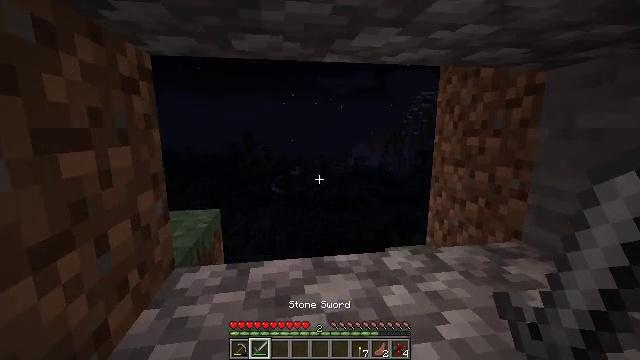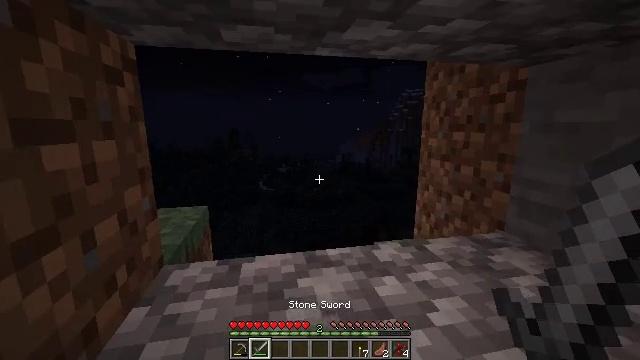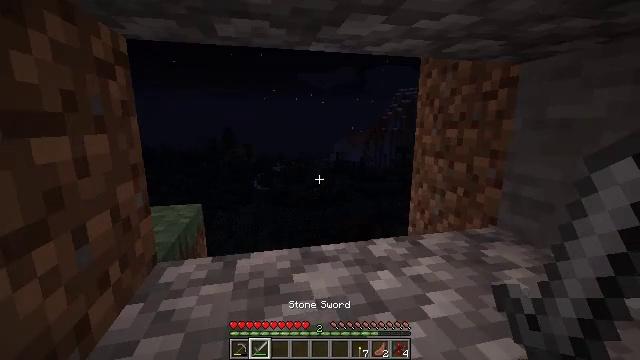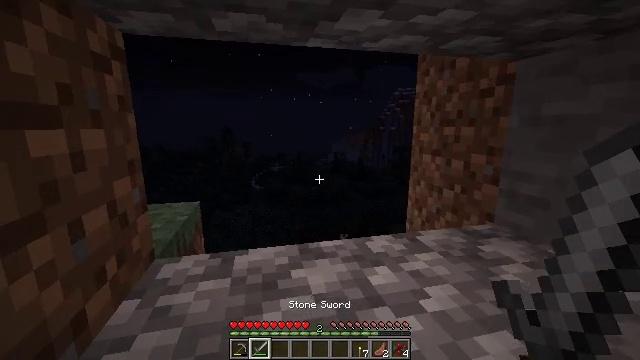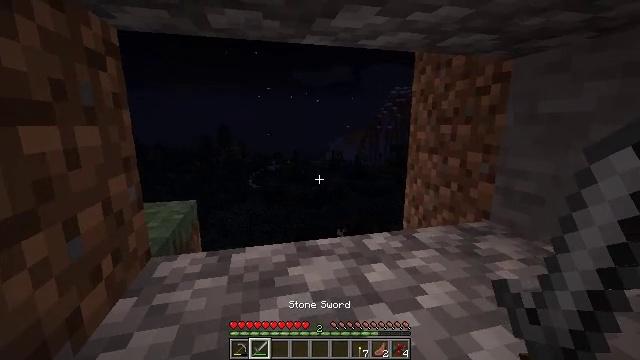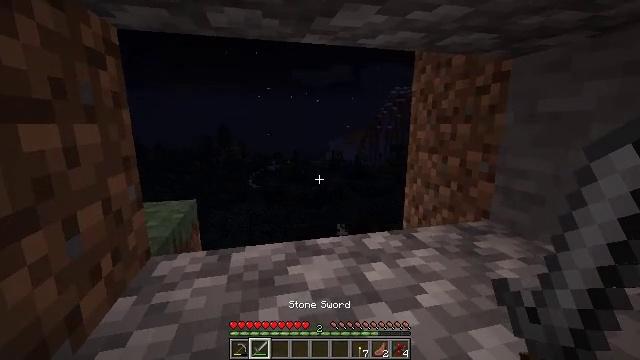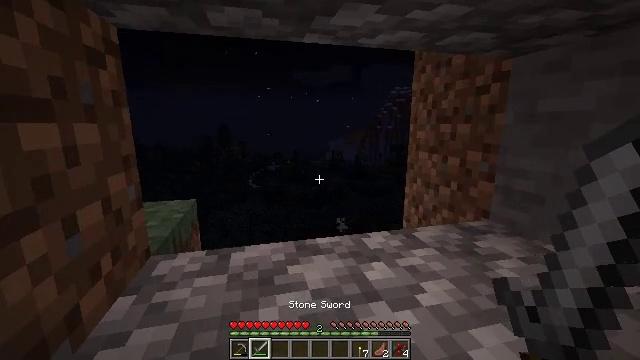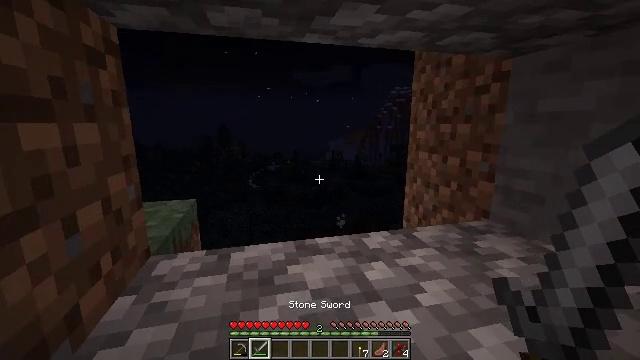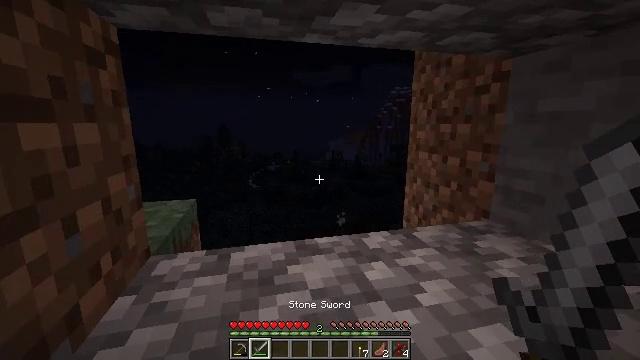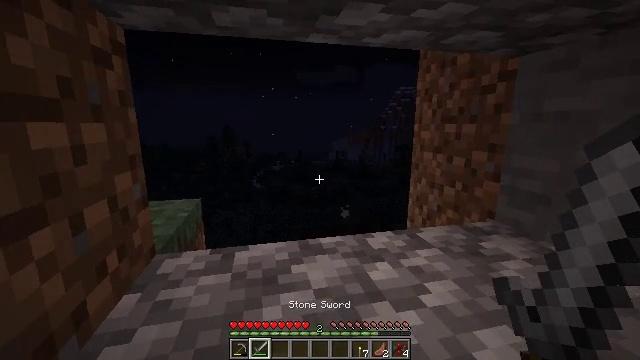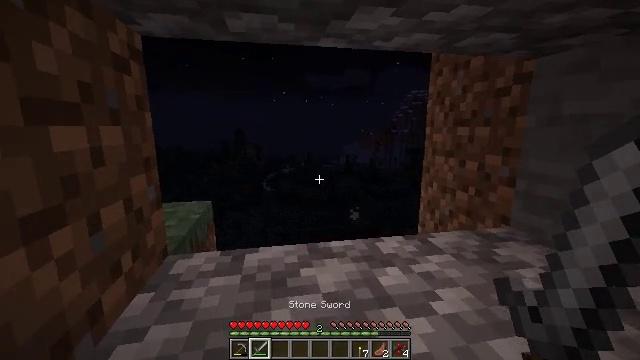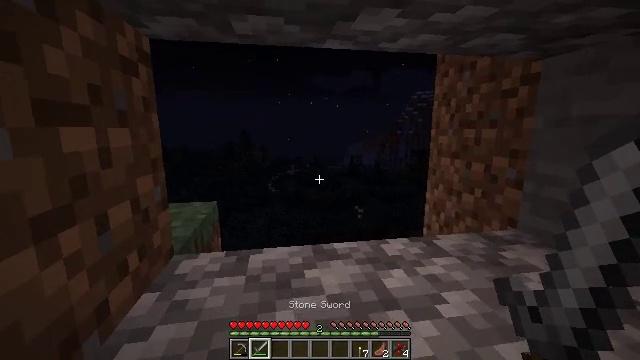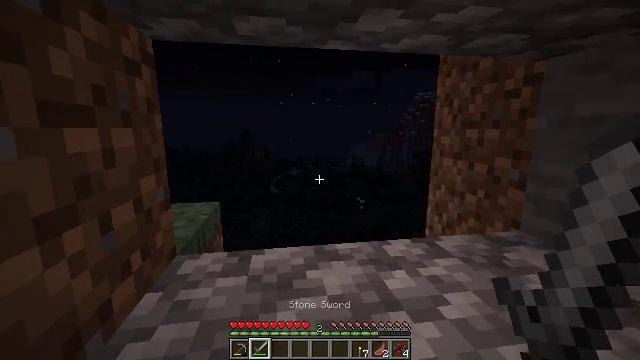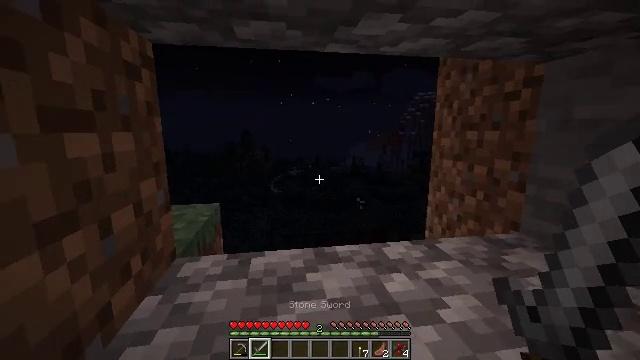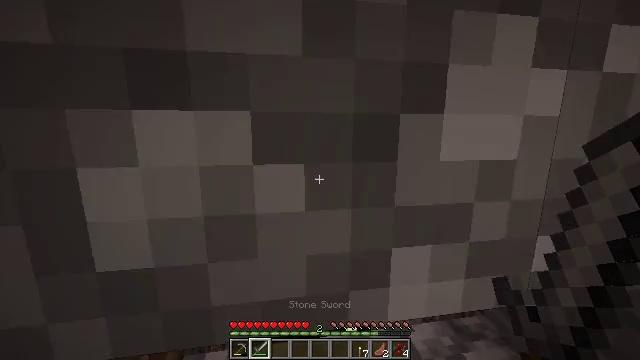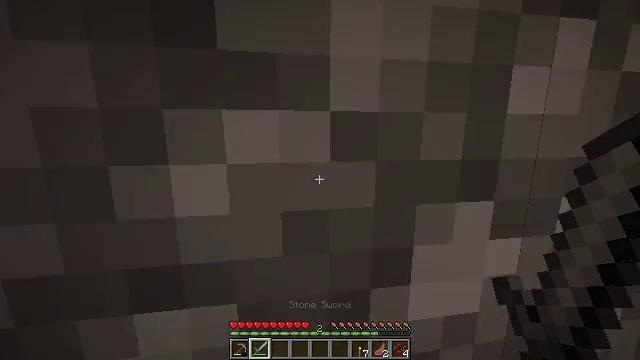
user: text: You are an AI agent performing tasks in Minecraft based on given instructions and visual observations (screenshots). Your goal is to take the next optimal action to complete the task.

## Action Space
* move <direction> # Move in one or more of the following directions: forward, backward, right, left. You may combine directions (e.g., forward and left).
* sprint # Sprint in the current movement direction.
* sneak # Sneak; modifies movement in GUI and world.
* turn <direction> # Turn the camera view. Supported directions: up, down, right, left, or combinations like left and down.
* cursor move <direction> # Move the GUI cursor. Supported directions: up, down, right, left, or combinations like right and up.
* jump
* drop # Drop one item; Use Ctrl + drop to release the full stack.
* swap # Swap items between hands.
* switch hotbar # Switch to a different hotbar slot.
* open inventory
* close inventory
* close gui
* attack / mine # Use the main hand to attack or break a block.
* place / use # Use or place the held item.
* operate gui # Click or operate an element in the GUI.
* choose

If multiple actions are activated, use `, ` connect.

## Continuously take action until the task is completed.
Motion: motion action
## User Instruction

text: Open the crafting table to craft a cobblestone slab.
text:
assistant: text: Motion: move forward, turn right
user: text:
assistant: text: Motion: turn right
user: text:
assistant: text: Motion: no_op
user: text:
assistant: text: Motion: no_op
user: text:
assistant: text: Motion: no_op
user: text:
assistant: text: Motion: no_op
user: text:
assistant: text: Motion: no_op
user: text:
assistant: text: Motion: no_op
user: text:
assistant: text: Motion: no_op
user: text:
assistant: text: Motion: turn left
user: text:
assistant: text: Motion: sprint, turn left
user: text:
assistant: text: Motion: sprint
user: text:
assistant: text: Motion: move forward, sprint, jump
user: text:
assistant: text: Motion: move forward, sprint, jump
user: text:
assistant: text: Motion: move forward, sprint, jump
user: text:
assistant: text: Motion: move forward, sprint, jump
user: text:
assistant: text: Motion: move forward, sprint, jump
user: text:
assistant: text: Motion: move forward, sprint, jump
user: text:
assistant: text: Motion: move forward, sprint, jump
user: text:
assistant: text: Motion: move forward, sprint
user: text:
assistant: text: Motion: move forward, sprint
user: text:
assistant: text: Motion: move forward, sprint
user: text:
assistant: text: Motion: move forward, sprint
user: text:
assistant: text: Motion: move forward, sprint
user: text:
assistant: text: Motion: move forward, turn left
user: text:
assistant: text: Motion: turn left
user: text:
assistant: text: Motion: no_op
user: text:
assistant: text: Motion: no_op
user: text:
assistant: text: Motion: no_op
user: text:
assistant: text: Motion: no_op